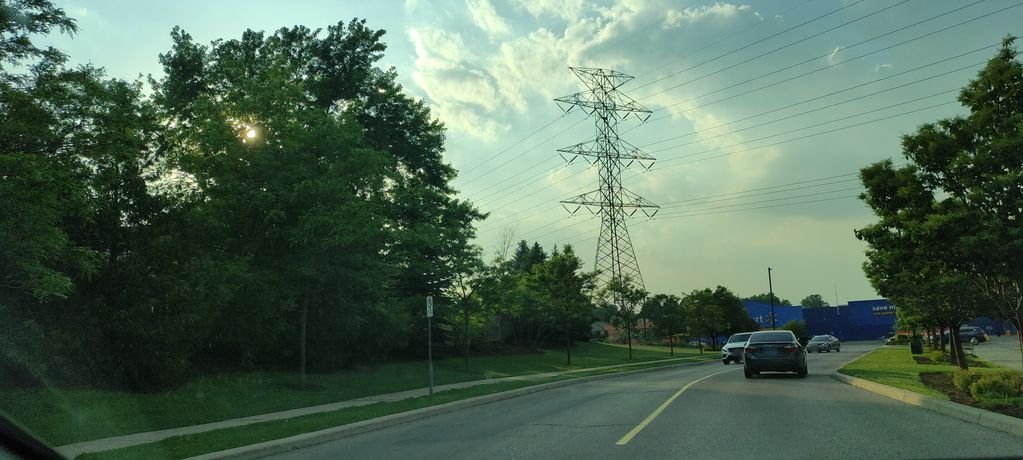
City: kitchener-waterloo